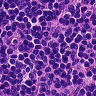
Metastatic tissue present: no